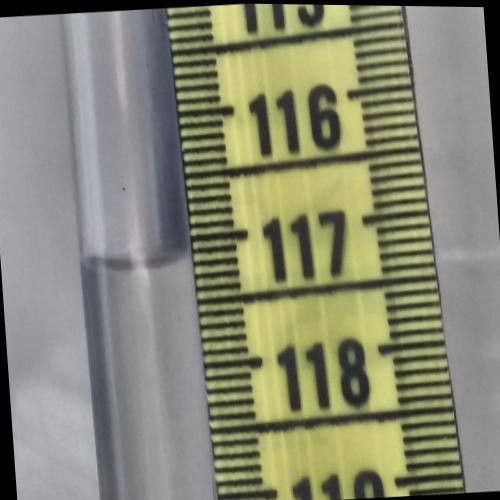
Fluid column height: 117.1 cm